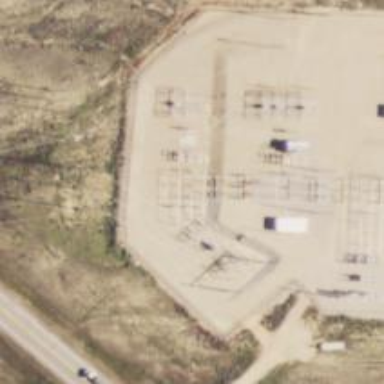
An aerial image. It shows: Switch for power supply.